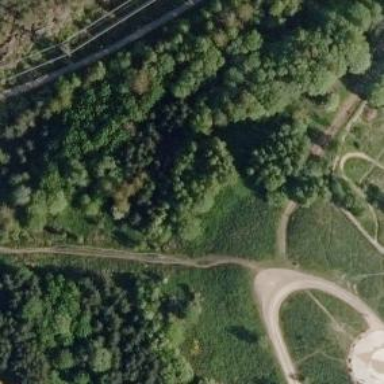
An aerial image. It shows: Mixed woodland with various types of leaves.